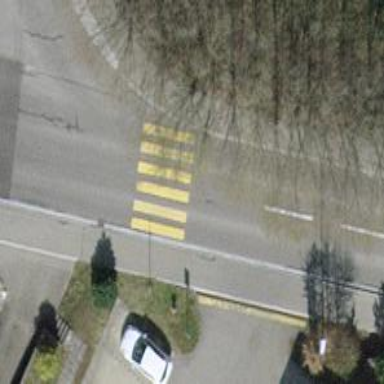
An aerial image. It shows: Footway with asphalt surface and crossing.